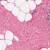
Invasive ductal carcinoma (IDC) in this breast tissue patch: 0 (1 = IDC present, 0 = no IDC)